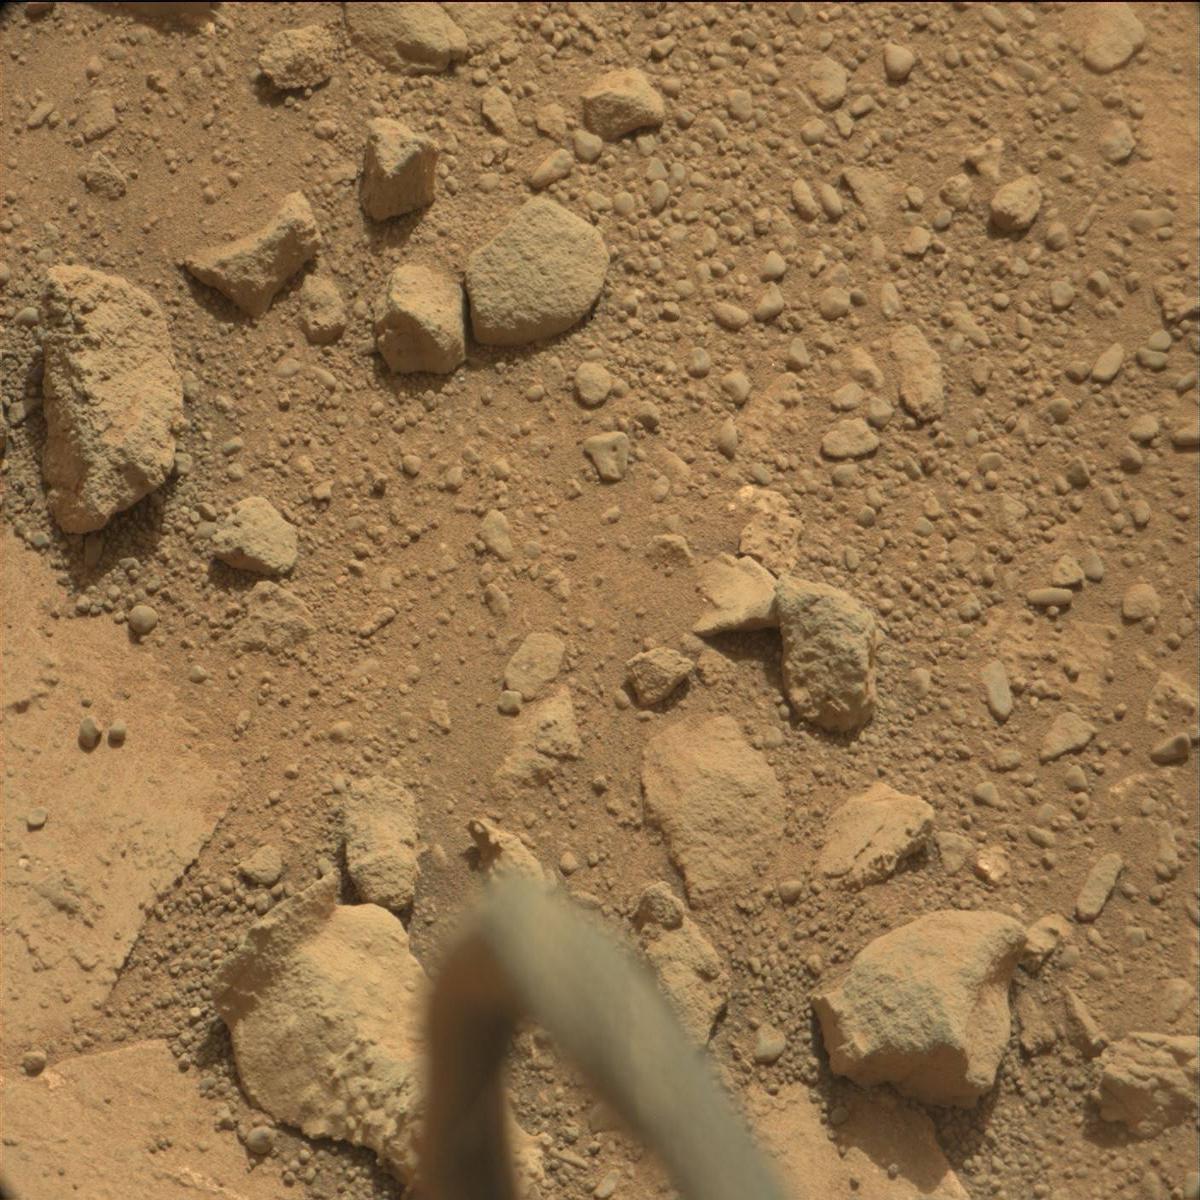
Terrain classes present: Bedrock, Rock, Rover, Sand / Soil